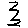
Label: zigzag